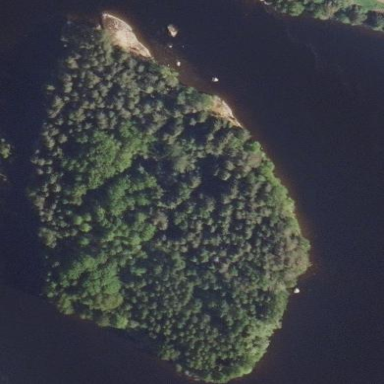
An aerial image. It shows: Islet covered with woodland.